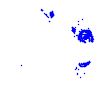
Particle: proton